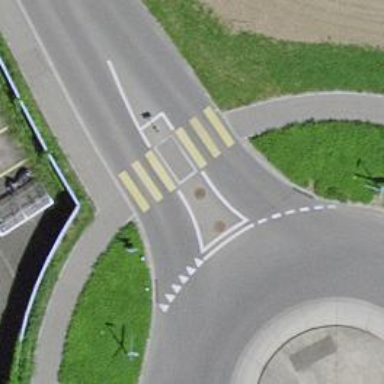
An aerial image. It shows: Zebra crossing with uncontrolled intersection and pedestrian island.